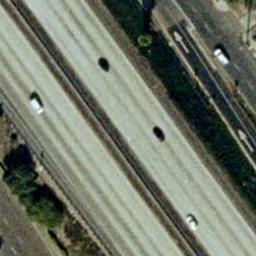
Label: freeway